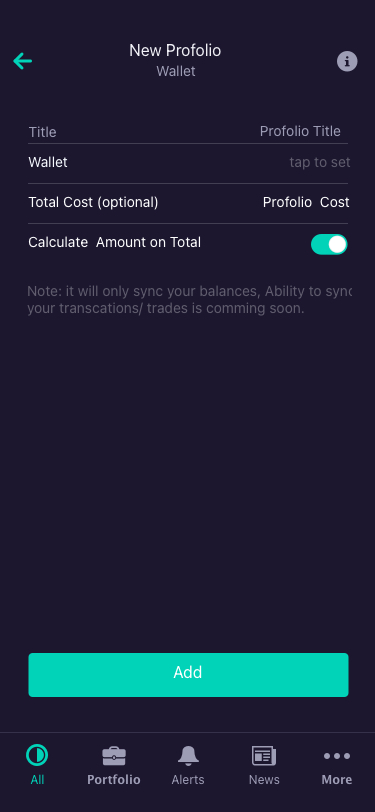
Text in this UI design:
New Profolio
Wallet
All
Portfolio
Alerts
News
More
Wallet
tap to set
Total Cost (optional)
Profolio  Cost
Calculate  Amount on Total
Note: it will only sync your balances, Ability to sync
your transcations/ trades is comming soon.
Title
Profolio Title
Add